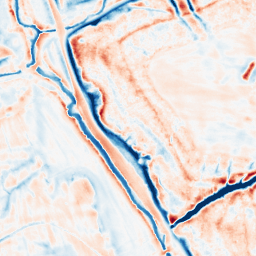
Category: edge_preserving
Decomposition family: bilateral
Decomposition parameters: d: 21
sigma_color: 150
sigma_space: 50
Upsampling method: cubic_mitchell
Upsampling parameters: scale: 2
Upsampling scale: 2